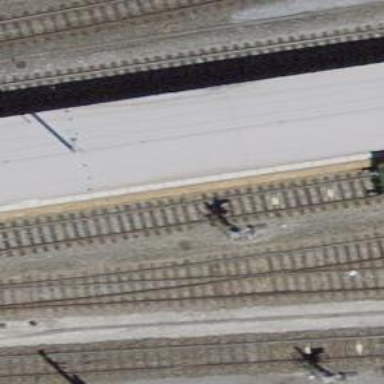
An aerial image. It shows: Railway signal.